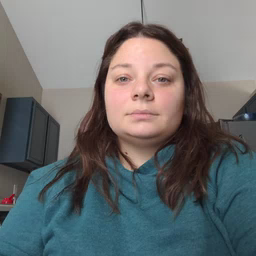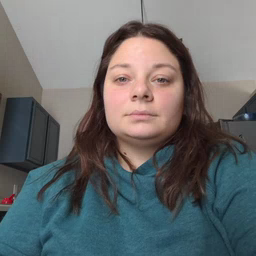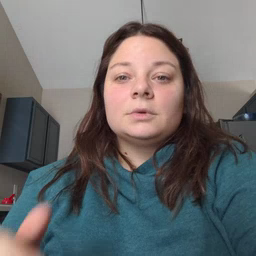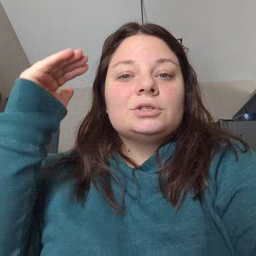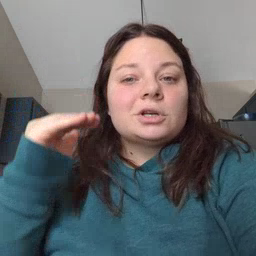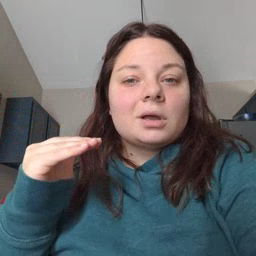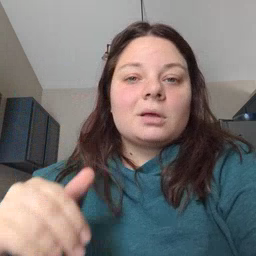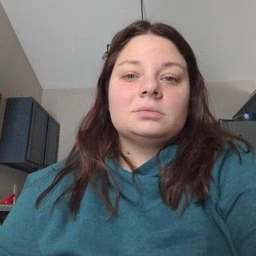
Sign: child